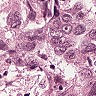
Metastatic tissue present: yes